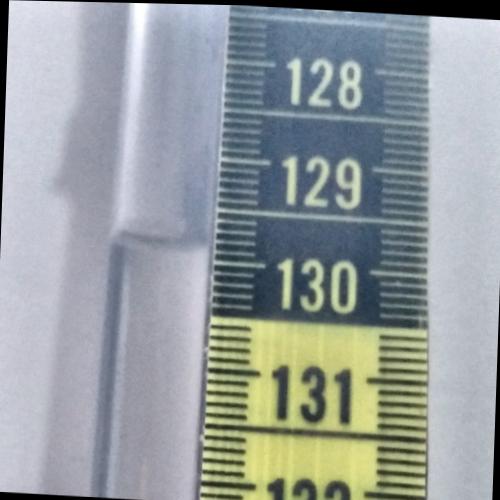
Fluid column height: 129.8 cm